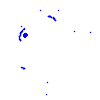
Particle: electron